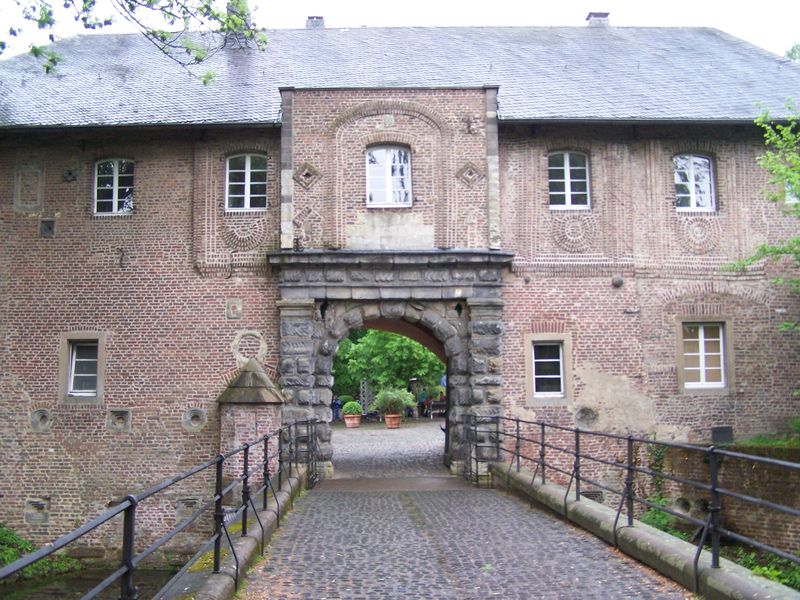
Titel: Schloss Rheydt
Standort: Mönchengladbach-Rheydt (EU - NRW)
Schlagwörter: wasser, bäume, fenster, dach, stein, brücke, fassade, passage, mauer, backstein, hof, wehr, geländer, tor, foto, blumentöpfe, eingang, eisen, innenhof, burg, kopfsteinpflaster, portal, ziegelsteine, schiefer, graben, steintor, wasserschloss, schindeln, wall, durchfahrt, naturstein